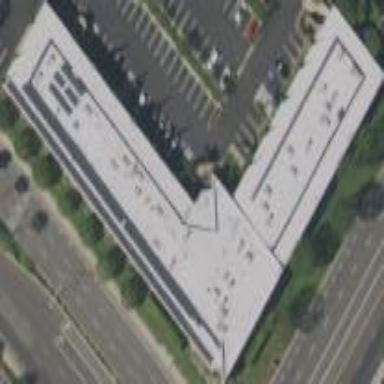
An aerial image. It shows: Commercial building.